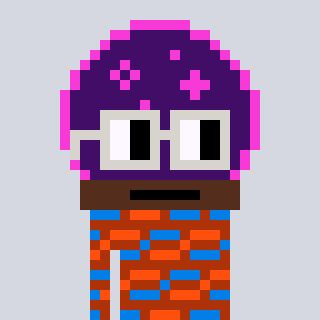
a pixel art character with square light gray glasses, a crystalball-shaped head and a hotbrown-colored body on a cool background